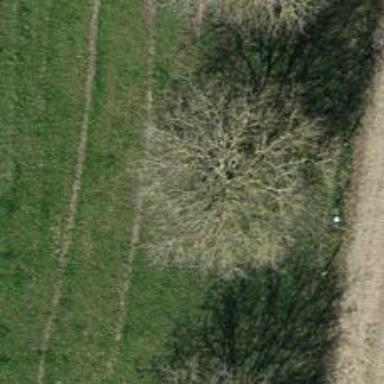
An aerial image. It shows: Broadleaved tree in natural setting.